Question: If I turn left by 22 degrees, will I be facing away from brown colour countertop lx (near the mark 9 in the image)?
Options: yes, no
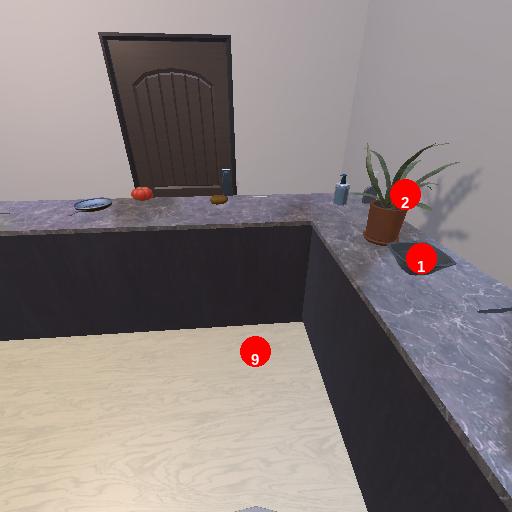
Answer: yes